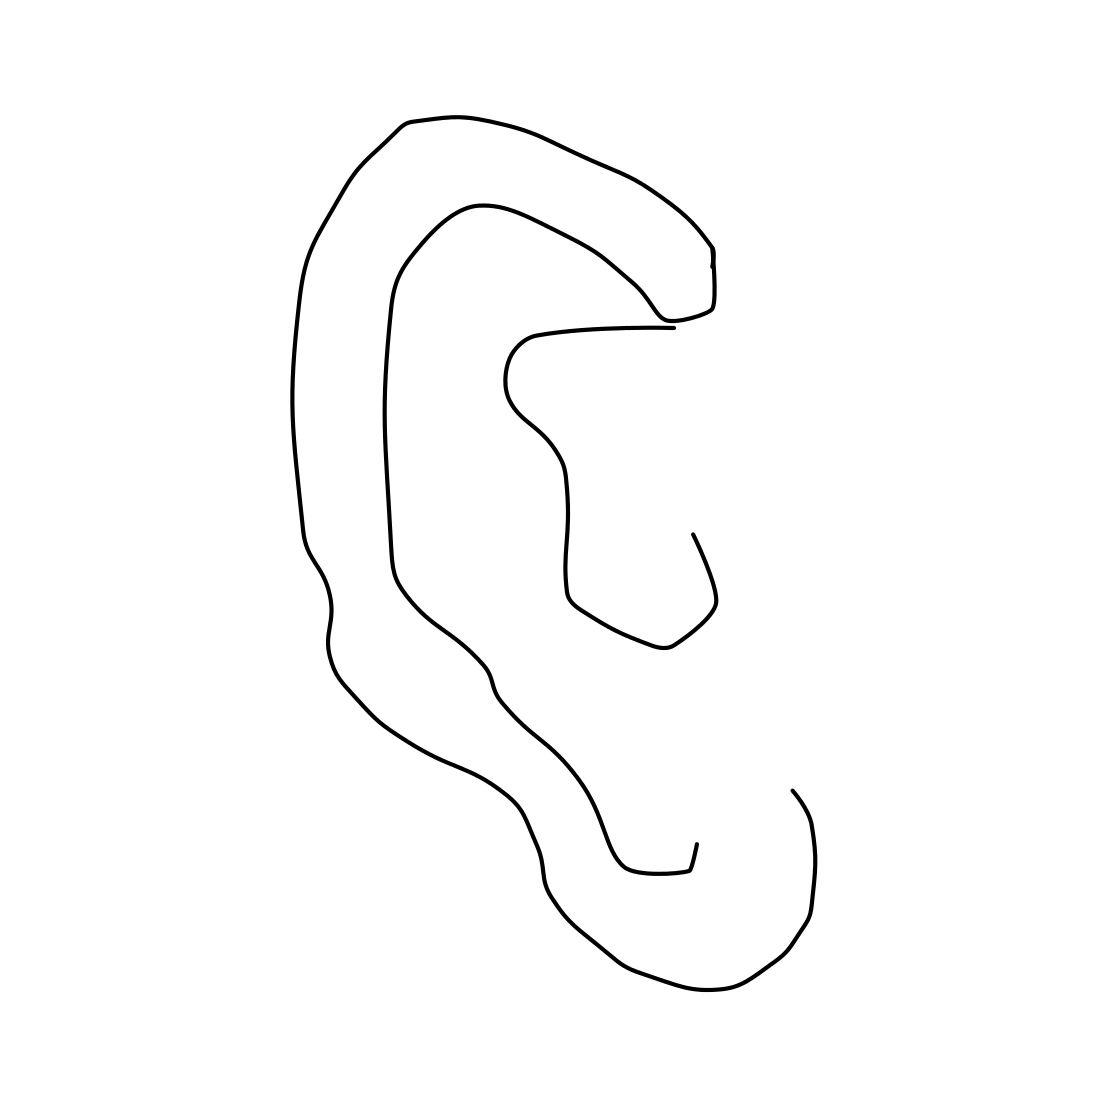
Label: ear